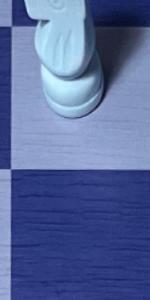
Label: Empty